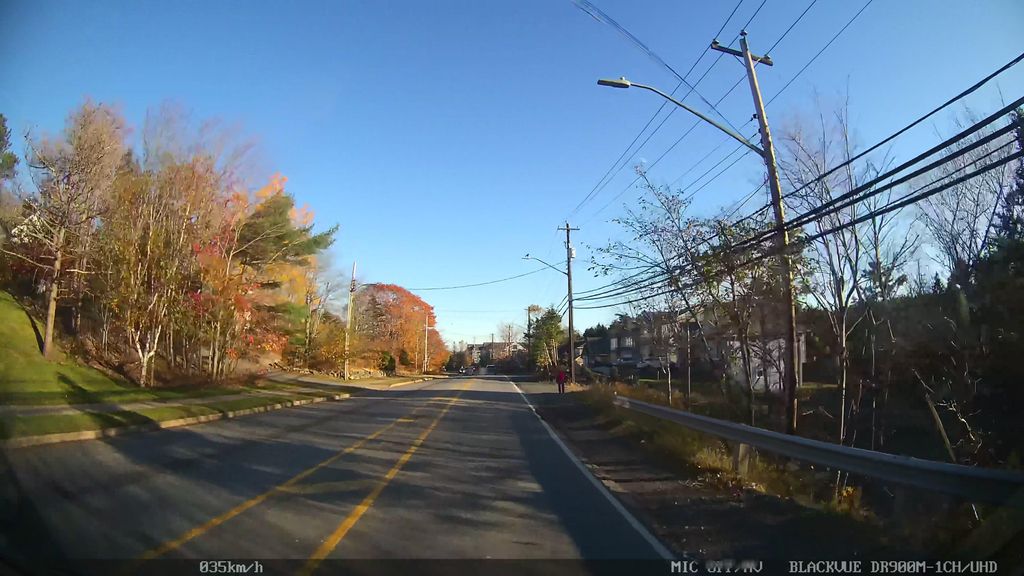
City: halifax